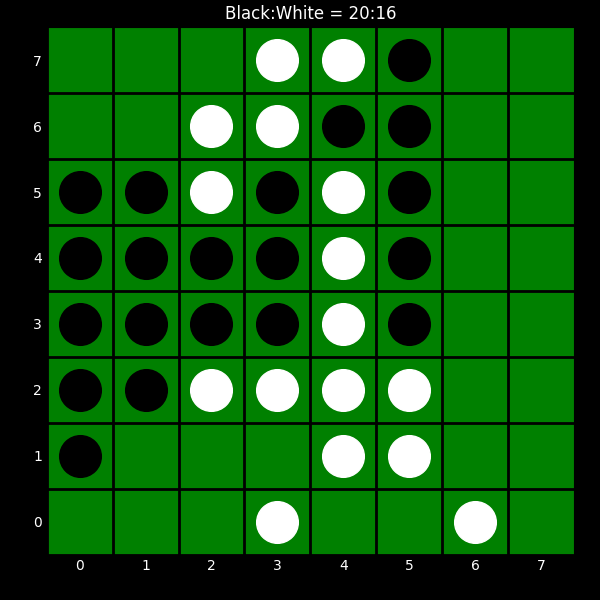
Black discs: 20
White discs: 16